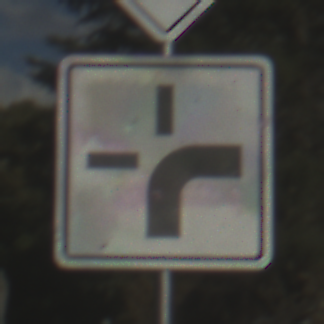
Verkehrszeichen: VerlaufVorfahrtsstrasse3
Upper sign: Vorfahrtsstrasse
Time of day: MorningAfternoon
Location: Outdoor (Nature)
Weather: PartlyCloudy
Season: NotSpecified
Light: Natural